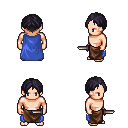
a pixel art fantasy rpg character, male body template, human, light skin, blue cape, robe skirt, raven parted hairstyle, dagger, four views (front, back, left, right), 2x2 character sprite sheet, small pixel art, hard edges, no anti-aliasing